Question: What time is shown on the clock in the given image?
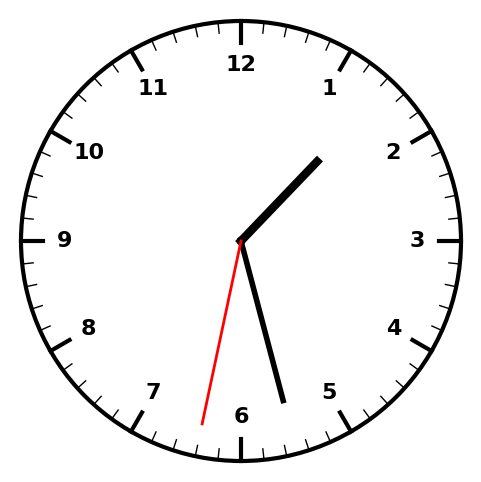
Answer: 01:27:32